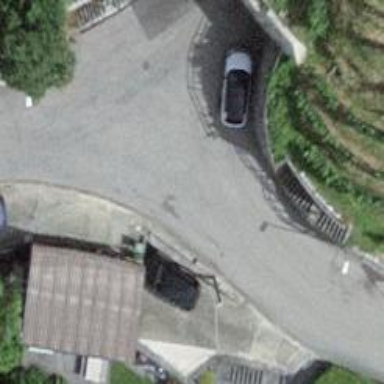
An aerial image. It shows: Turning circle on the road.